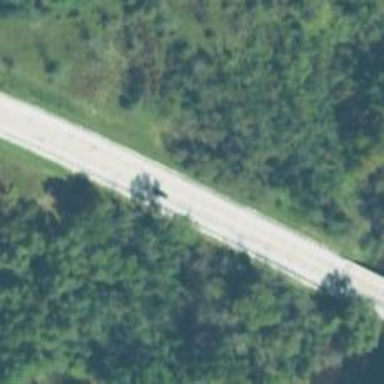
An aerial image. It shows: Primary highway.